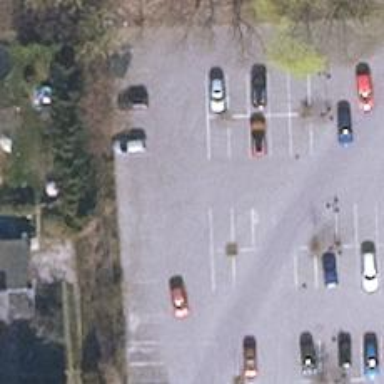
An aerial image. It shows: Parking aisle designated as service road.